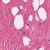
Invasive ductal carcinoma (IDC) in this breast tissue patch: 0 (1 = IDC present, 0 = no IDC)